Question: This question is about a problem with output, and about creation of any shape.
---
I recently created a shape :
'''
.prog {
position: relative;
top: 20px;
width: 150px;
height: 120px;
background: green;
display: inline-block;
transform: skewY(20deg);
transform-origin: 0% 100%;
transition: 0.8s ease;
}
.prog:before {
content: "";
position: absolute;
left: 150px;
width: 150px;
height: 120px;
background: red;
transform: skewY(-40deg);
transform-origin: 0% 100%;
transition: 0.8s ease;
}
'''
'''
<div class="prog "></div>
'''
In the above snippet, the green shape is the '.prog' element, and is skewed. The red shape is ':before' pseudoelement of the first element.
I skewed '.prog' (skewY) to 20deg. Now, I needed ':before' to be -20deg. For this, I first had to unskew it. Then skew it further 20deg.
So final 'skewY' value will be -40deg. I applied this, and appropriate 'transform-origin's.
But the problem is that the . They should, but they aren't. Here's an image showing the problem :

The black lines are just for reference.
I skewed '-20' '-20' instead of '-40' :
'transform: skewY(-20deg) skewY(-20deg);' '<--' This works!
'transform: skewY(-40deg);' '<----------------' This doesn't!
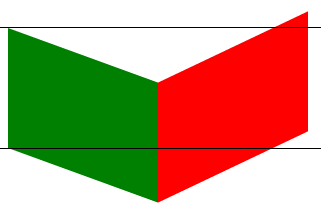
Answer: The behaviour of the "unskewed" child is normal, it is the way skew works. In order to understand this, I am going to simplify the question to :
> why isn't 'skewX(40deg)' the same as 'skewX(20deg) skewX(20deg)'?

'''
div {
width: 100px; height: 100px;
position:absolute;
top:20px; left:20px;
transform-origin: 0 0;
}
.d1 {
transform: skewX(40deg);
background: red;
opacity:0.7;
}
.d2 {
transform: skewX(20deg) skewX(20deg);
background: blue;
opacity:0.7;
}
/** FOR THE DEMO **/
body {background: url('http://i.stack.imgur.com/GySvQ.png');background-size: 10px;}
.m {text-align:right;padding-top:105px;}
.m1{width:83px;color:red;border-right:1px solid red;}
.m2 {width:72px;color:blue;border-right:1px solid blue;}
p{margin:0 0 5px 150px;color:red;}
.b{color:blue;}
'''
'''
<div class="d1"></div>
<div class="d2"></div>
<div class="m m1">x = 83</div>
<div class="m m2"><br/>x = 72</div>
<p class="r">skewX(40deg)</p>
<p class="b">skewX(20deg) skewX(20deg)</p>
'''
'100*100'
---
To understand the difference between the two transformations, we need to explore the way the CSS skew() function works. <URL> say :
> A 2D skew transformation along the X axis with the parameter alpha is
equivalent to the matrix:
So this means we can calculate the coordinates of each point of a 2D X skewed element like this :
'''
| 1 tan(a) | . | x |
| 0 1 | | y |
'''
- - 'x/y'
---
'''
a = tan(40deg) ~= 0.83
| 1 0.83 | . | 0 | | 83 |
| 0 1 | | 100 | = | 100 |
'''
The new coordinates are 'x = 83' as seen in the code snippet example.
---
'''
a = tan(20deg) ~= 0.36
'''
first skew :
'''
| 1 0.36 | . | 0 | | 36 |
| 0 1 | | 100 | = | 100 |
'''
Second skew :
'''
| 1 0.36 | . | 36 | | 72 |
| 0 1 | | 100 | = | 100 |
'''
The new coordinates are 'x = 72' as seen in the code snippet.
---
## Conclusion
Both transformations don't give the same result. So 'skewY(20deg) skewY(-40deg)' isn't the same transformation as 'skewY(-20deg)' and the two top corners of the red and green elements can't align as :
'''
tan(20deg) != tan(40deg)/2
'''
References :
- <URL>